Question: What is the rationale behind Branch and Merge using the same symbol?

I find it confusing, because you can't rely on the shape to know whether there's a conditional going on or not.
Is there some other standard symbol or symbol variation I can use? I would rather avoid connecting many arrows to the same endpoint, because it makes it difficult to follow the diagram. But I'd also like to differentiate between conditionals and merge points.
Note that this question has nothing to do with Fork and Join, which deal with concurrency and are represented by a black rectangle.
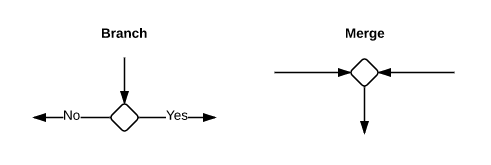
Answer: The reason probably is that you are allowed to combine the two in a single node.
UML 2.5 specs state:
> The functionality of a MergeNode and a DecisionNode can be combined by using the same node symbol, as shown in Figure 15.34. At most one of the incoming flows may be annotated as a decisionInputFlow. This notation maps to a model containing a MergeNode with all the incoming edges shown in the diagram and one outgoing edge to a DecisionNode that has all the outgoing edges shown in the diagram.